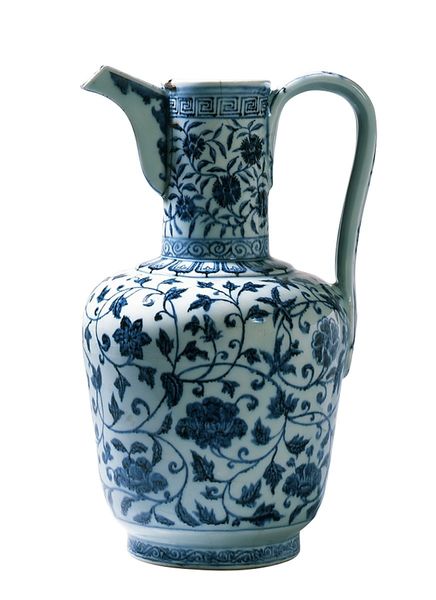
Titel: Kanne mit Blumenranken
Standort: Hamburg
Institution: Museum für Kunst und Gewerbe Hamburg
Schlagwörter: kanne, keramik, porzellan, blumenornamente, yung, unterglasurdekor, schankgeschirr, mäander, yongle, unterglasurblau, nemalt